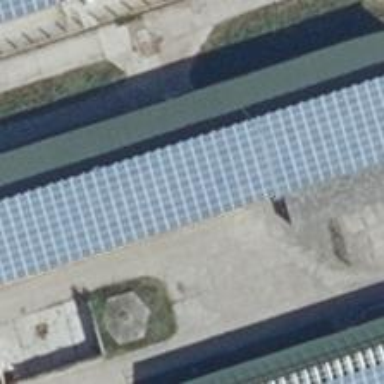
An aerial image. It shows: Building equipped with small solar photovoltaic panel for electricity generation.